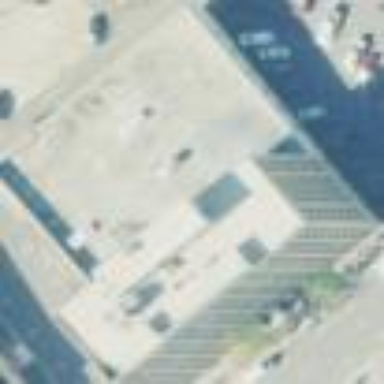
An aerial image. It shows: Commercial building.